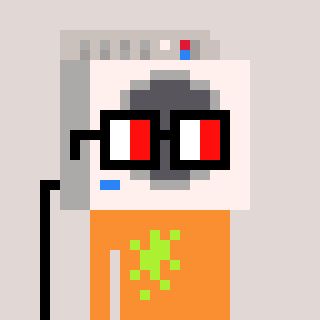
a pixel art character with square glasses with black frames and red eyes, a washing machine-shaped head and a orange-colored body on a warm background